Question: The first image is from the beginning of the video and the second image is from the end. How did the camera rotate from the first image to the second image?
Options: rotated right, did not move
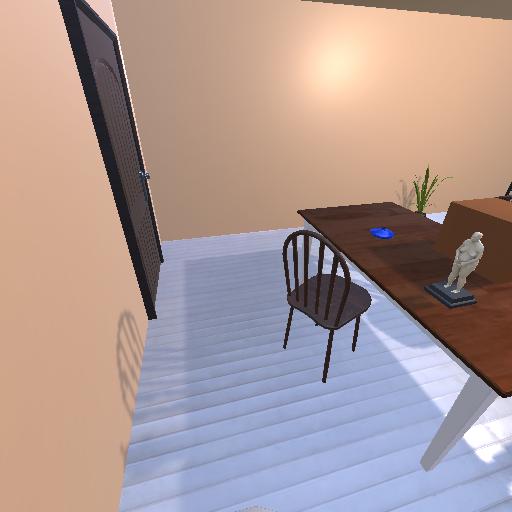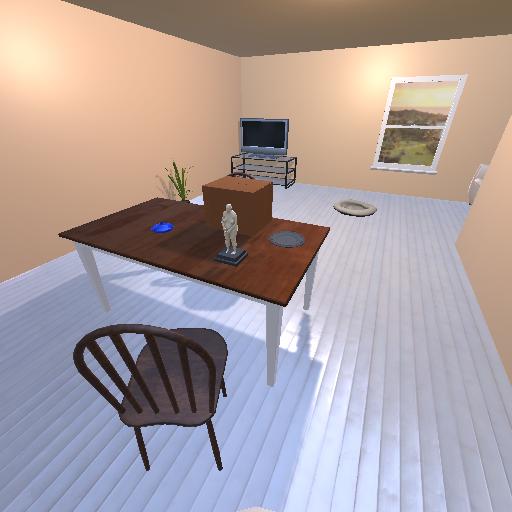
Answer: rotated right